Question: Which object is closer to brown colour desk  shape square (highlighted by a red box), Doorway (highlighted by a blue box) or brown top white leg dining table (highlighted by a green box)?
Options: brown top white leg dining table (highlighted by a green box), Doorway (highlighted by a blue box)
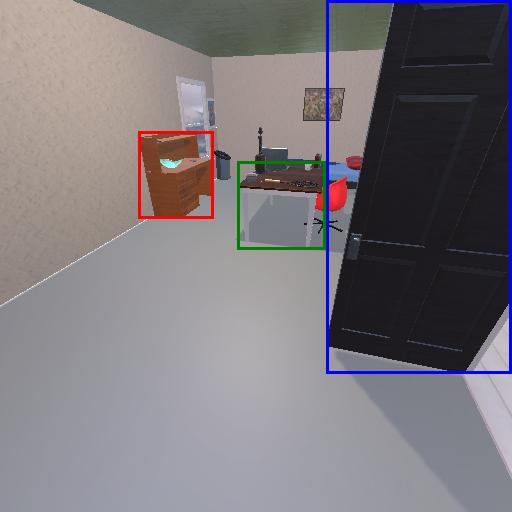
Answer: brown top white leg dining table (highlighted by a green box)